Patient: sex F, age 69
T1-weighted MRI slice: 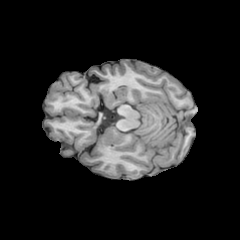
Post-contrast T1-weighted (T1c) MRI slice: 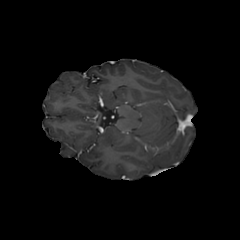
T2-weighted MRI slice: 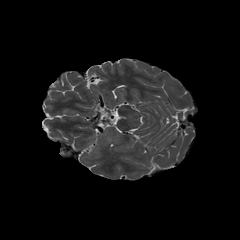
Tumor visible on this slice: no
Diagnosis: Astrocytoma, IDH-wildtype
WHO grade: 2